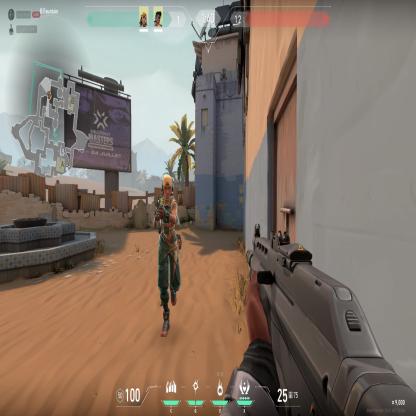
Label: teammate